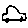
Label: car